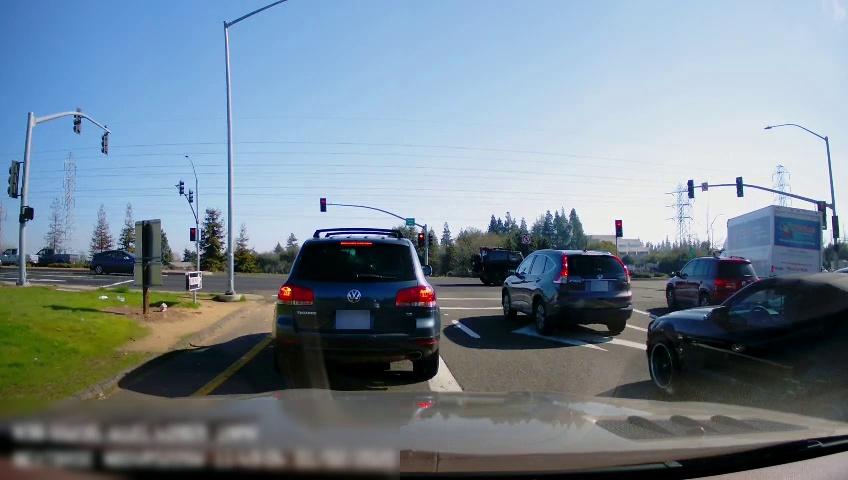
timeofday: Day
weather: Sunny
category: Drivable Space
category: Vehicles | Car
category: Vehicles | SUV
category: Vehicles | Truck
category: Vehicles | Car
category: Vehicles | SUV
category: Vehicles | SUV
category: Vehicles | SUV
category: Vehicles | Truck
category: Vehicles | Truck
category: Vehicles | SUV
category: Lanes | Current Lane
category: Lanes | Current Lane
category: Lanes | Alternate Lane
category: Lanes | Alternate Lane
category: Traffic | Lights
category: Traffic | Lights
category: Traffic | Lights
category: Traffic | Lights
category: Traffic | Lights
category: Traffic | Lights
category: Traffic | Lights
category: Traffic | Lights
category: Traffic | Lights
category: Traffic | Lights
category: Traffic | Signs
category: Traffic | Lights
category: Traffic | Lights
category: Traffic | Lights
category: Traffic | Lights